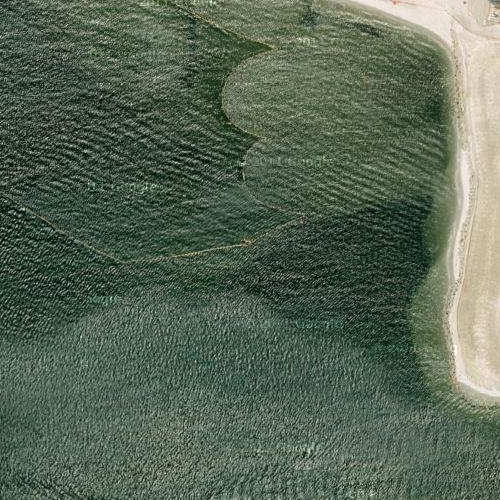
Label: sydney